Interaction volume radius: 5 \u00c5
Interaction volume height: 25 \u00c5
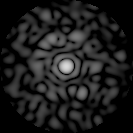
Disorder parameter: 0.8488